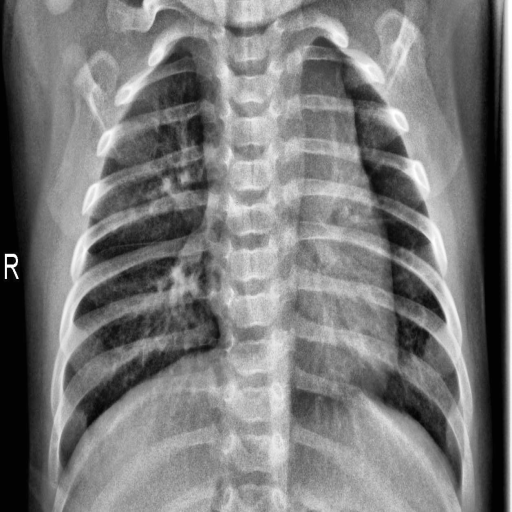
Finding: NORMAL